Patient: sex M, age 85
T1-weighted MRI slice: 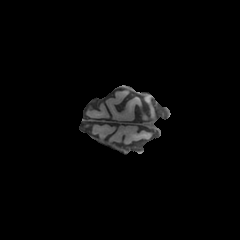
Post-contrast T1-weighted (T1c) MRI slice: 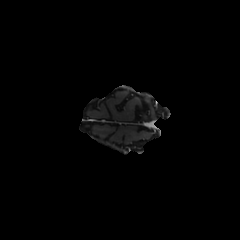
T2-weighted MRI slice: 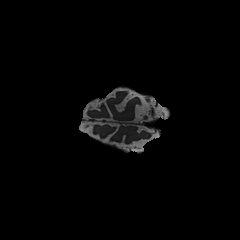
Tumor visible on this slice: no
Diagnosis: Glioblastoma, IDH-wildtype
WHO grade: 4